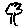
Label: tree